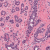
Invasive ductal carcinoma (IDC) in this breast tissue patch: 0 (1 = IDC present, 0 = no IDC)